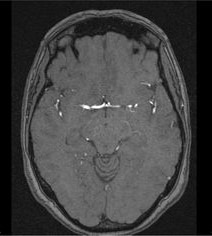
Label: notumor